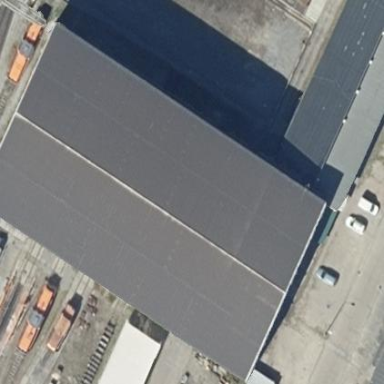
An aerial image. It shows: Engine shed building.